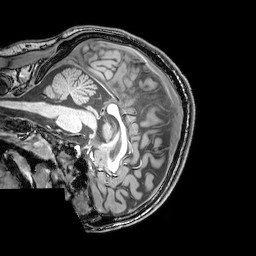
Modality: T1w
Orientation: sagittal
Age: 21
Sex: male
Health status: healthy
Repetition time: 0.081 s
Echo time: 0.037 s